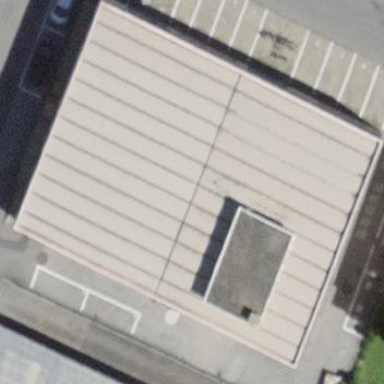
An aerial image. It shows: Industrial building.